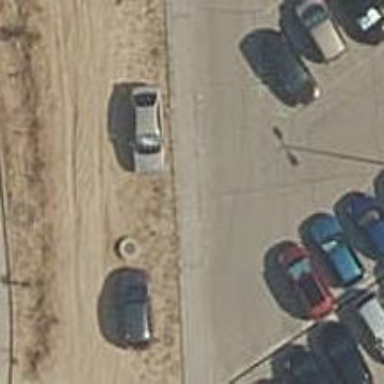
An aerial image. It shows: Road serving as parking aisle.